Interaction volume radius: 5 \u00c5
Interaction volume height: 15 \u00c5
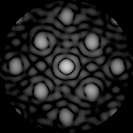
Disorder parameter: 0.2273